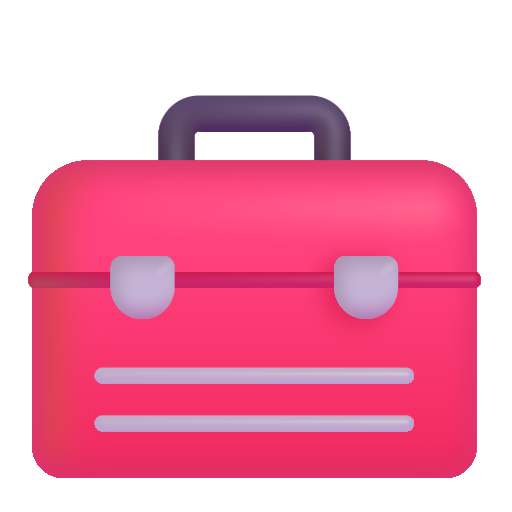
toolbox color